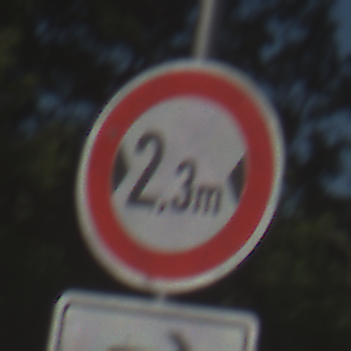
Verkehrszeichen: TatsaechlicheBreite2Komma3
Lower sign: RichtungsangabeDurchPfeile5
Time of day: MorningAfternoon
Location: Outdoor (Nature)
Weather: Clear
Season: NotSpecified
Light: Natural